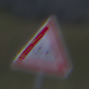
Verkehrszeichen: RadverkehrRechts
Umgebung: Outdoor, Nature
Tageszeit: SunriseSunset
Wetter: PartlyCloudy
Licht: Natural
Jahreszeit: NotSpecified
Kontrast: LowContrast